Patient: sex F, age 53
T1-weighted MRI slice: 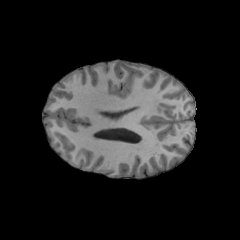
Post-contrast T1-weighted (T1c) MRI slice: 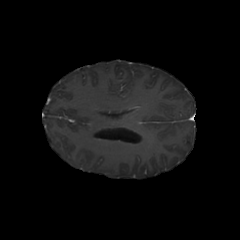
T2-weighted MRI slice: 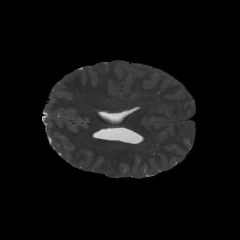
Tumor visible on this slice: no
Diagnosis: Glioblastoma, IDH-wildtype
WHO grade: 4